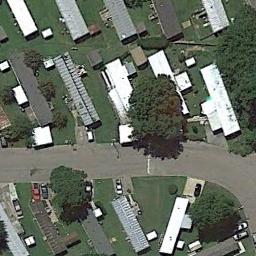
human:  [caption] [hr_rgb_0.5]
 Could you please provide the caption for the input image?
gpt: There are many buildings of different shapes and sizes in the mobile home parks .

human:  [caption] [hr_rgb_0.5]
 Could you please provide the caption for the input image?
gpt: The mobile home park has some neatly arranged mobile homes on the grass and a road goes through the mobile home park .

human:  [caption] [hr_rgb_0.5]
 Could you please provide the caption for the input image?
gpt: There are three rows of mobile homes .

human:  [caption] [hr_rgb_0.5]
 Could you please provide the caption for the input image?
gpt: The mobile home park is on the grass next to the road .

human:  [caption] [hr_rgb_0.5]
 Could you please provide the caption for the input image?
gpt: There are buildings and green trees in the mobile home park .